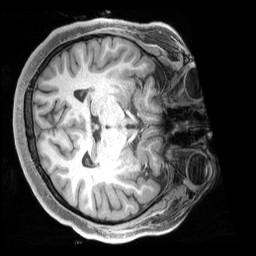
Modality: T1w
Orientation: axial
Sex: male
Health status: ill
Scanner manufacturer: siemens
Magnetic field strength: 3 T
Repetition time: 2.4 s
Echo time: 0.00201 s